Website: walmart
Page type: billing-address
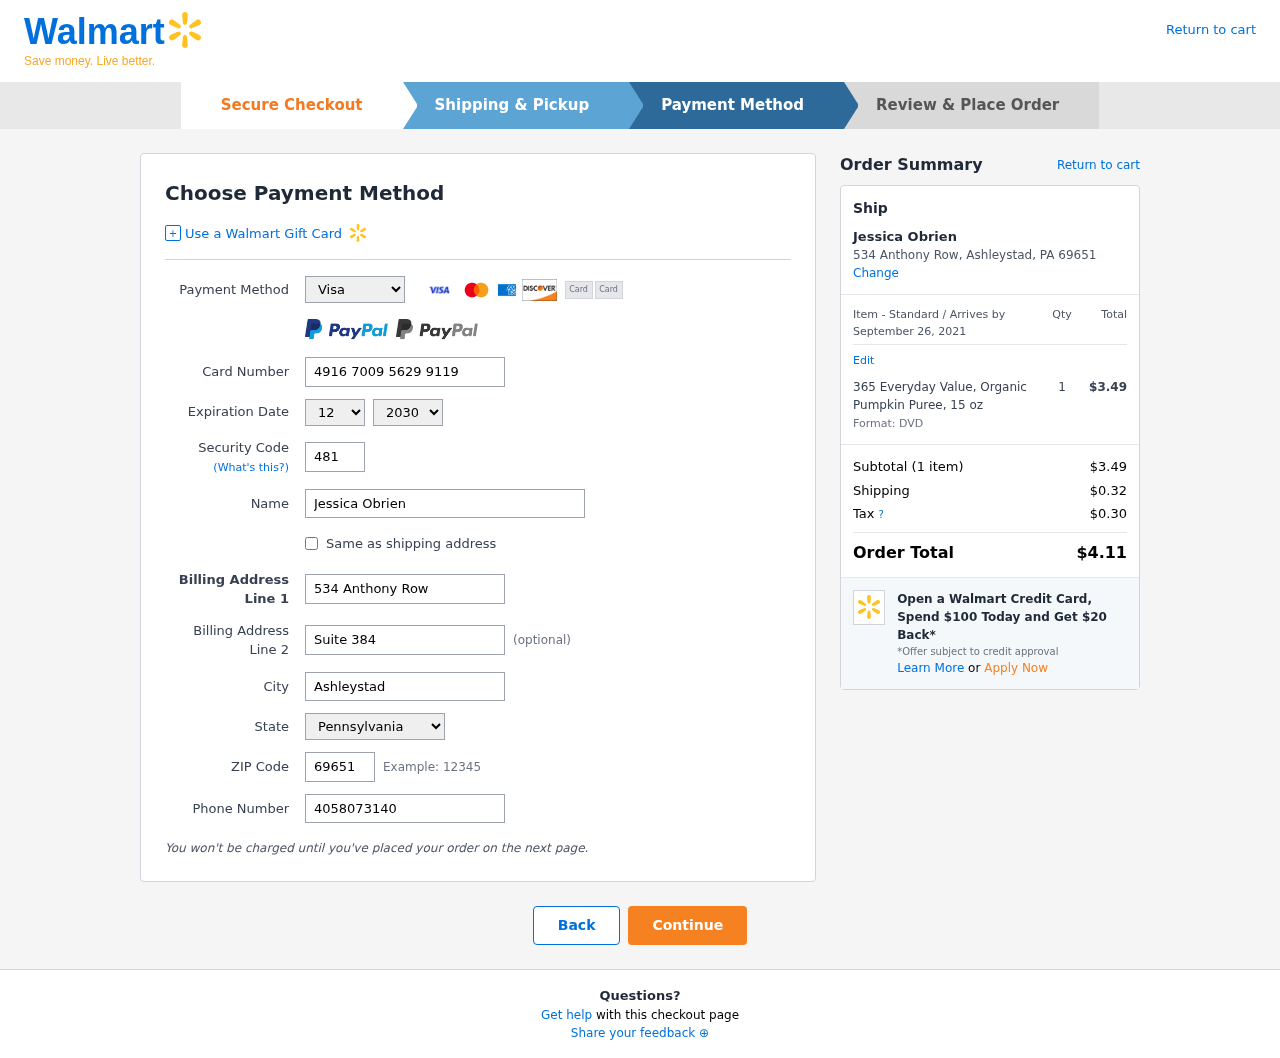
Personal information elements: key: PII_CARD_CVV
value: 481
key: PII_CARD_EXPIRY_MONTH
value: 12
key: PII_CARD_EXPIRY_YEAR
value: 30
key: PII_CARD_NUMBER
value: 4916 7009 5629 9119
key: PII_CARD_TYPE
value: Visa
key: PII_CITY
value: Ashleystad
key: PII_CITY_STATE_ZIP
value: Ashleystad, PA 69651
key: PII_FULLNAME
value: Jessica Obrien
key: PII_PHONE
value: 4058073140
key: PII_POSTCODE
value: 69651
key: PII_STATE
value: Pennsylvania
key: PII_STREET
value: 534 Anthony Row
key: PII_STREET2
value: Suite 384
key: PII_FULLNAME2
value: Jessica Obrien
Product elements: key: PRODUCT1_NAME
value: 365 Everyday Value, Organic Pumpkin Puree, 15 oz
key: PRODUCT1_PRICE
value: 3.49
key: PRODUCT1_QUANTITY
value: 1
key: PRODUCT1_DESC
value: Format: DVD
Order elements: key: ORDER_DELIVERY_DATE
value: September 26, 2021
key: ORDER_NUM_ITEMS
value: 1
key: ORDER_SUBTOTAL
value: $3.49
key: ORDER_SHIPPING_COST
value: $0.32
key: ORDER_TAX
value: $0.30
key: ORDER_TOTAL
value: $4.11